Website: apple
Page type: account-selection
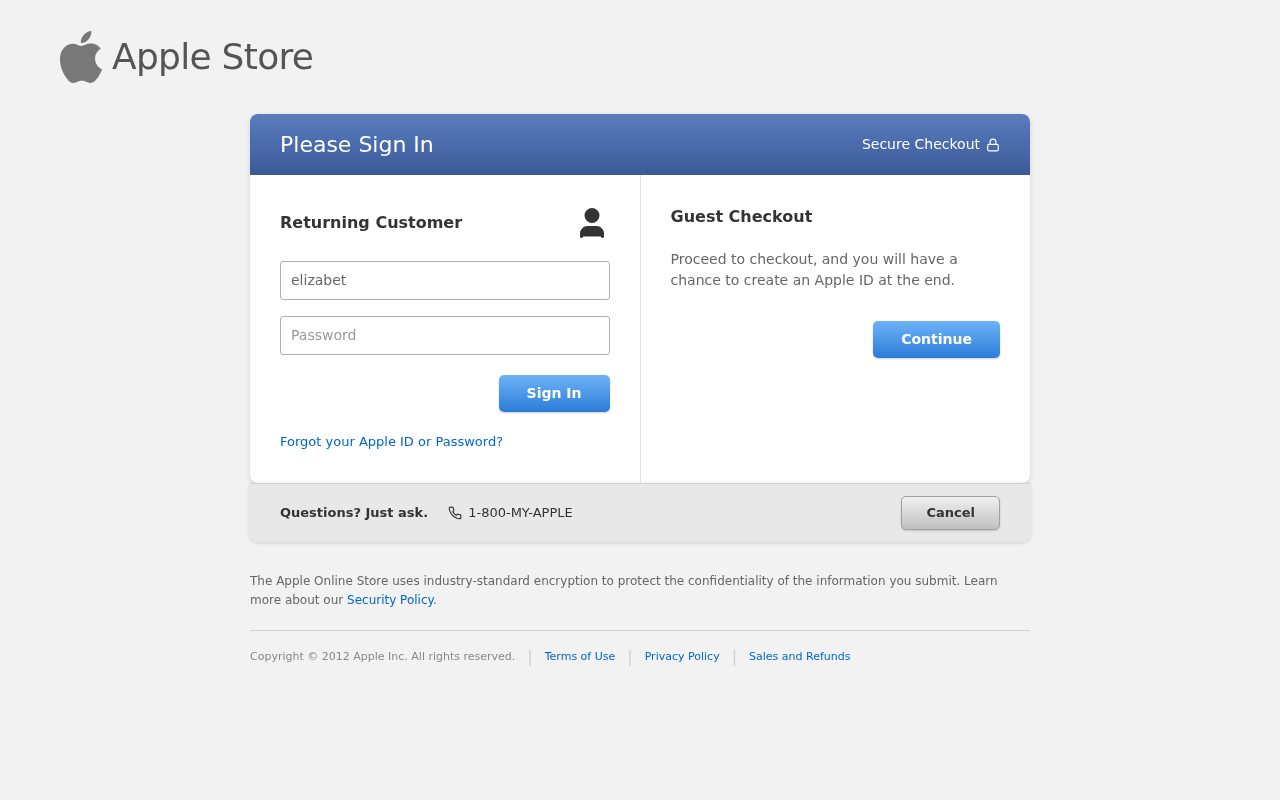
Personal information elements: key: PII_LOGIN_USERNAME
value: elizabeth4532